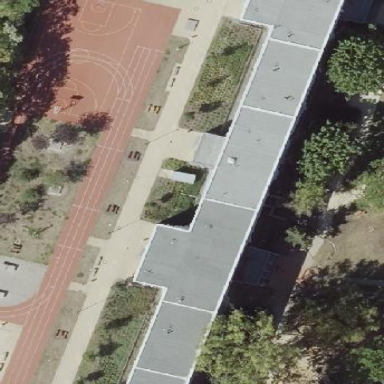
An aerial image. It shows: School building with flat roof.